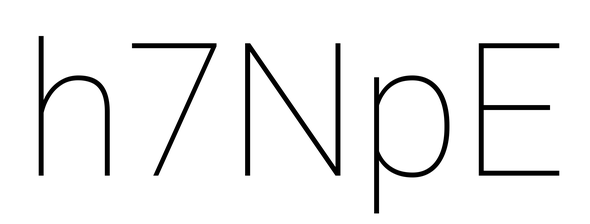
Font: Roboto_Thin